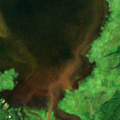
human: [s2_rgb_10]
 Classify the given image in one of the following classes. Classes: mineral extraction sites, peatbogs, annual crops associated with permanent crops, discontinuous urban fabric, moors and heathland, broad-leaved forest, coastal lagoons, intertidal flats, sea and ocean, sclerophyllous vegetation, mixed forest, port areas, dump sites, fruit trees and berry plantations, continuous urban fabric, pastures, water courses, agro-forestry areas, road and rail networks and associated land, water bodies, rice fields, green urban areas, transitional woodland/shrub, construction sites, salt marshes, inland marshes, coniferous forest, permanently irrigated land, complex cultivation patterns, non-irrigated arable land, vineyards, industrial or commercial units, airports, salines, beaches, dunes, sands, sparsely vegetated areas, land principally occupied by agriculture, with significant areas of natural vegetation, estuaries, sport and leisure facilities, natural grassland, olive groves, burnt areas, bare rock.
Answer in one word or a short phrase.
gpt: non-irrigated arable land, broad-leaved forest, coniferous forest, salt marshes, sea and ocean